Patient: sex F, age 68
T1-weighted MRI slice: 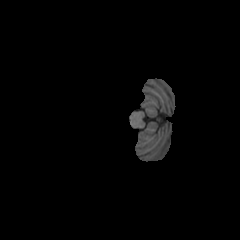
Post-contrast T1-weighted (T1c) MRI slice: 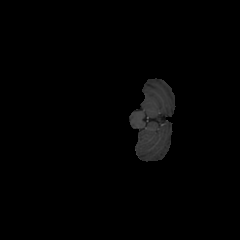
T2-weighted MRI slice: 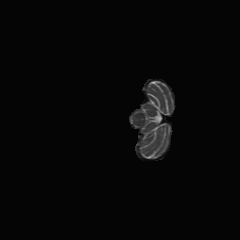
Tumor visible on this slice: no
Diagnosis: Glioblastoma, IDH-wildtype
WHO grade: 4